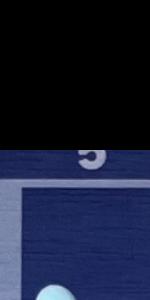
Label: Empty